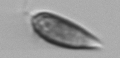
Label: Prorocentrum_triestinum